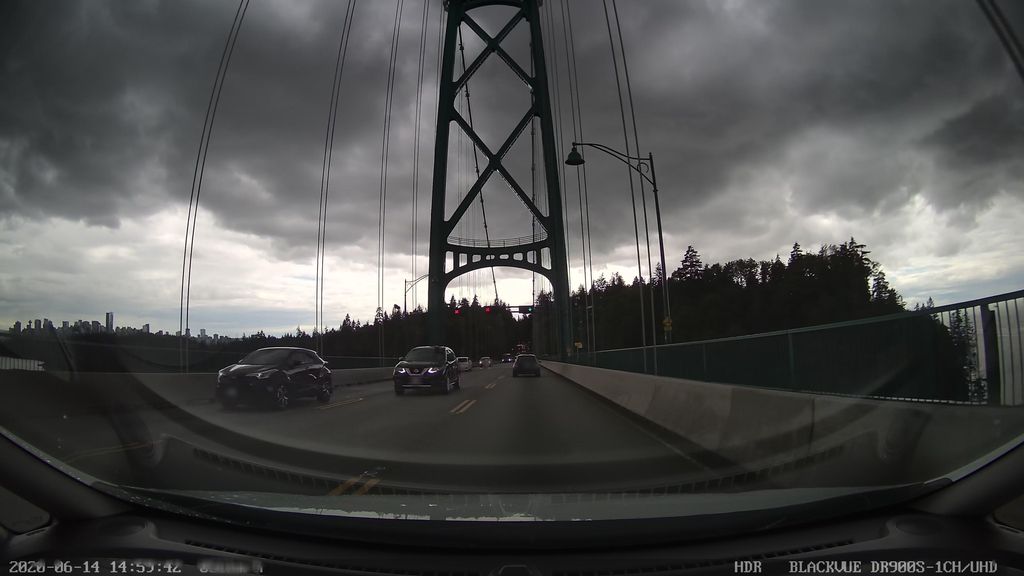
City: vancouver